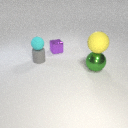
small gray rubber cylinder to the left of large green metal sphere